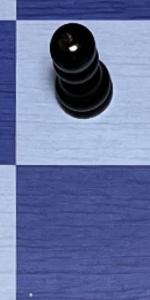
Label: Empty